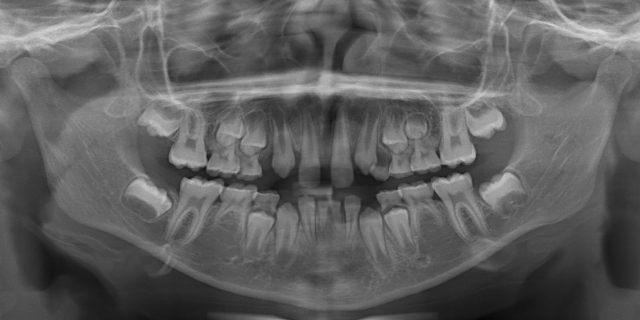
adult